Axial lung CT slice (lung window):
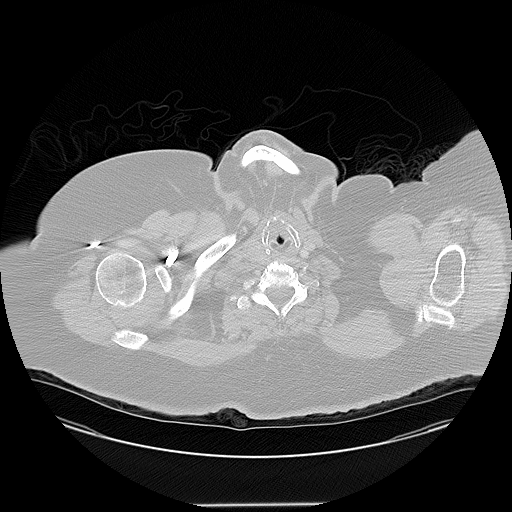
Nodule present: no